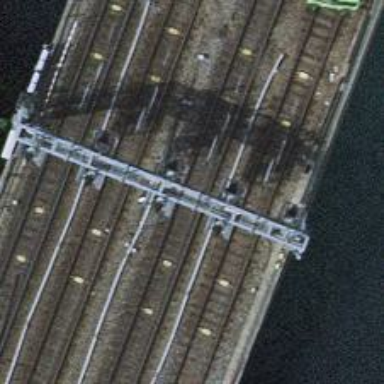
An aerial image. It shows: Railway signal.